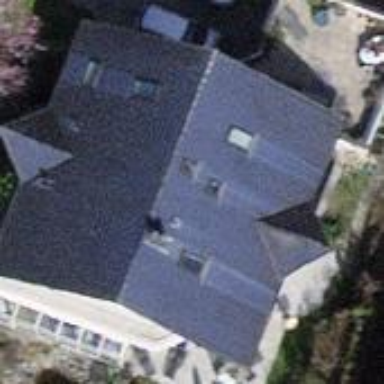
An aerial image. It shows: Building with tiled roof.